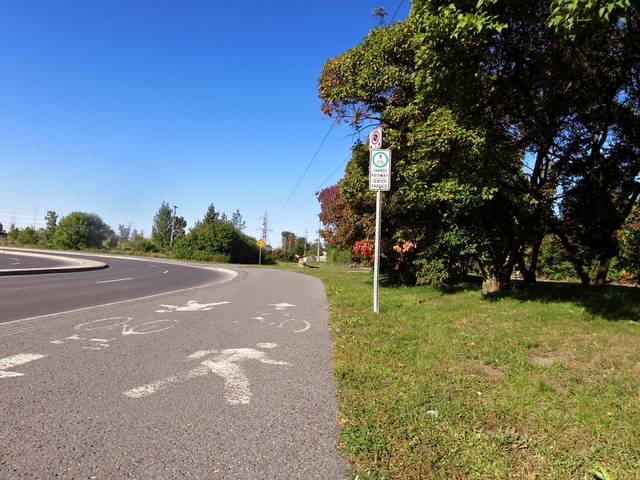
Region: Canada
Coordinates: 45.424, -75.642